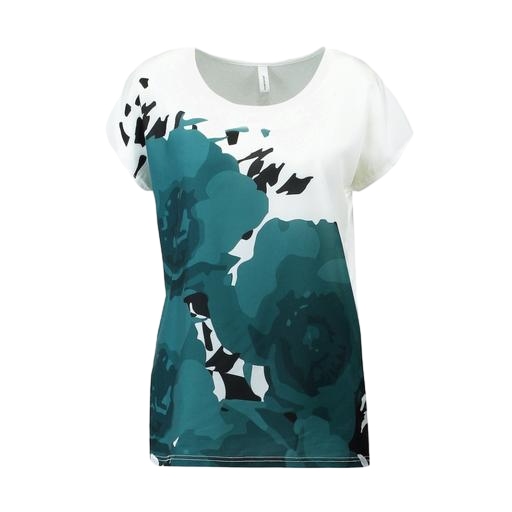
blue plus size printed t-shirt only macy, blue printed contrast t-shirt only macy, multicolor floral-print t-shirt only macy, white background